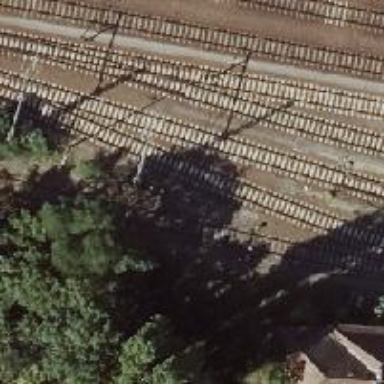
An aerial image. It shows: Wedge used for railway derailment.